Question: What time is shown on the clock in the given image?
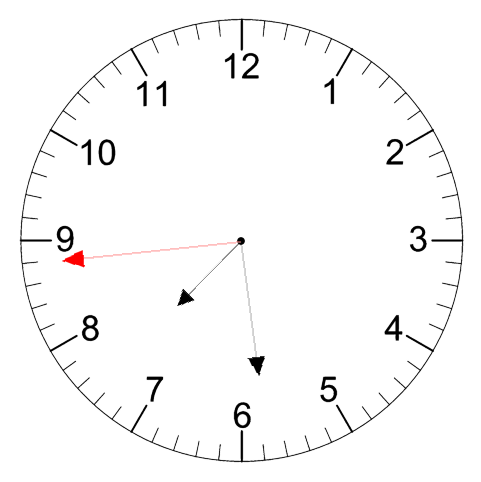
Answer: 07:28:44